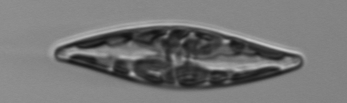
Label: Pleurosigma